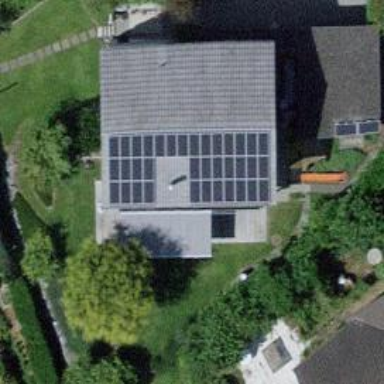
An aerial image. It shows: Solar power generator utilizing photovoltaic technology with solar photovoltaic panels.